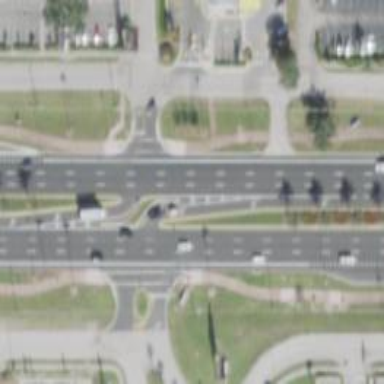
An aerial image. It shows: Trunk link highway with asphalt surface.